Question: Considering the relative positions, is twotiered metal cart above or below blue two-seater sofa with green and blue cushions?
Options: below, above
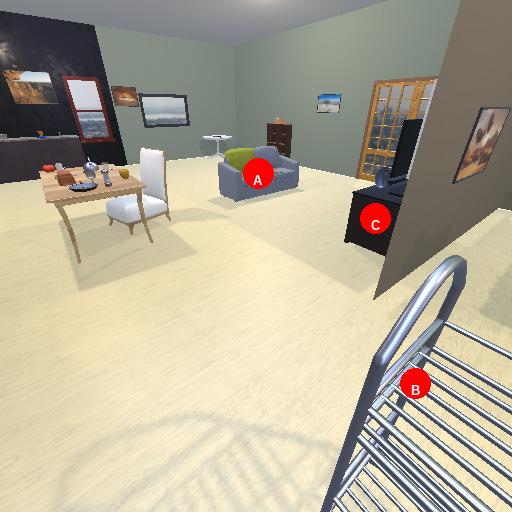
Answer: below